Field crop: tomato
Growth stage: 1
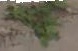
Species: portulaca